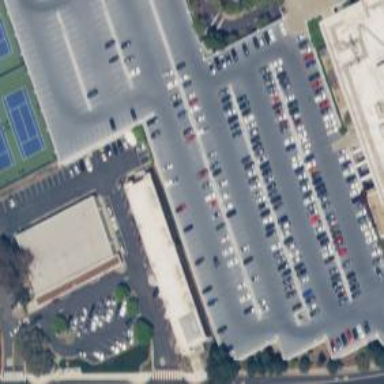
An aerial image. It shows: Multi-storey parking building with asphalt surface.